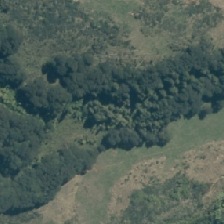
Land cover: grose_broom